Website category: jobs
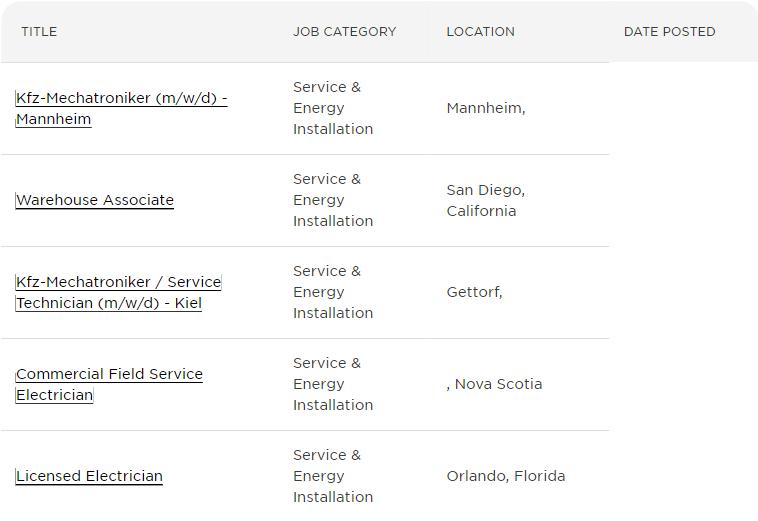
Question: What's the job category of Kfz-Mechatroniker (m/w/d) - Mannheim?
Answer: Service & Energy Installation

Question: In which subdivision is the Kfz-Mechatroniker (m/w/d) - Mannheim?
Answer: Service & Energy Installation

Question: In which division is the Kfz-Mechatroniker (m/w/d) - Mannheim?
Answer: Service & Energy Installation

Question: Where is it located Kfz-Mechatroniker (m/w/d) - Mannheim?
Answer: Service & Energy Installation

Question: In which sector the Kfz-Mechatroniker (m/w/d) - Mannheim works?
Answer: Service & Energy Installation

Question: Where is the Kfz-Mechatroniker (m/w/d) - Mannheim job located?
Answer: Mannheim,

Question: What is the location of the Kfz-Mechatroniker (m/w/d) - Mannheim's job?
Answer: Mannheim,

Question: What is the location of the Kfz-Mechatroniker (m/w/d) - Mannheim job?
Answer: Mannheim,

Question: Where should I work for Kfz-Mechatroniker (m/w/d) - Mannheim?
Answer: Mannheim,

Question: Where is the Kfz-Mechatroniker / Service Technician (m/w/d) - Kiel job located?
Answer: Gettorf,

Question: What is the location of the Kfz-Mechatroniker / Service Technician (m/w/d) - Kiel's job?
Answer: Gettorf,

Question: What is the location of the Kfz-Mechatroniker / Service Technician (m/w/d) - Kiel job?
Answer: Gettorf,

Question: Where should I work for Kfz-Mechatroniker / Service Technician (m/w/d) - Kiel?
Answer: Gettorf,

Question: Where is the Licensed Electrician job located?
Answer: Orlando, Florida

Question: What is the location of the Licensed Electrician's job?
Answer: Orlando, Florida

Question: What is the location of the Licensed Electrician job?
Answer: Orlando, Florida

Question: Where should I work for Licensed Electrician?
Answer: Orlando, Florida

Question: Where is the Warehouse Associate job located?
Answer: San Diego, California

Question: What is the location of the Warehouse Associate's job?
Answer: San Diego, California

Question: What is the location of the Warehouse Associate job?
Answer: San Diego, California

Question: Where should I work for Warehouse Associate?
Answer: San Diego, California

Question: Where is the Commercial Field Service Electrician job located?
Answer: , Nova Scotia

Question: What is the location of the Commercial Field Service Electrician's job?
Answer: , Nova Scotia

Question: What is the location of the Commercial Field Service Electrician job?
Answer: , Nova Scotia

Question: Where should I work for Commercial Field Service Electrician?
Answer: , Nova Scotia

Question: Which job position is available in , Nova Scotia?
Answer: Commercial Field Service Electrician

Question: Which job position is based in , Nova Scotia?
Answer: Commercial Field Service Electrician

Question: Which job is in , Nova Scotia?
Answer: Commercial Field Service Electrician

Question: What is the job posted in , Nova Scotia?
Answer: Commercial Field Service Electrician

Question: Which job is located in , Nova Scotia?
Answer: Commercial Field Service Electrician

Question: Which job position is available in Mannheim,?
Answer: Kfz-Mechatroniker (m/w/d) - Mannheim

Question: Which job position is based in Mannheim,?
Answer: Kfz-Mechatroniker (m/w/d) - Mannheim

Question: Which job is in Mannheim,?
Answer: Kfz-Mechatroniker (m/w/d) - Mannheim

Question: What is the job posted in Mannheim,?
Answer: Kfz-Mechatroniker (m/w/d) - Mannheim

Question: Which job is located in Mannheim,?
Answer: Kfz-Mechatroniker (m/w/d) - Mannheim

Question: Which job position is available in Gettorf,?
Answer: Kfz-Mechatroniker / Service Technician (m/w/d) - Kiel

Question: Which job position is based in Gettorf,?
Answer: Kfz-Mechatroniker / Service Technician (m/w/d) - Kiel

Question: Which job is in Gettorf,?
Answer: Kfz-Mechatroniker / Service Technician (m/w/d) - Kiel

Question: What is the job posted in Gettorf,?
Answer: Kfz-Mechatroniker / Service Technician (m/w/d) - Kiel

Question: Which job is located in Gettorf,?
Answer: Kfz-Mechatroniker / Service Technician (m/w/d) - Kiel

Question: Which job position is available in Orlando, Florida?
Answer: Licensed Electrician

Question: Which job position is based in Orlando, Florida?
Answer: Licensed Electrician

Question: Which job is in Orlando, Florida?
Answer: Licensed Electrician

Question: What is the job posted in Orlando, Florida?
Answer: Licensed Electrician

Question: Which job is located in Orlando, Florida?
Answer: Licensed Electrician

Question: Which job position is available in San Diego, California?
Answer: Warehouse Associate

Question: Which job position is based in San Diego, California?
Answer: Warehouse Associate

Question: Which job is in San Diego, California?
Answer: Warehouse Associate

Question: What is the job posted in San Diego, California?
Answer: Warehouse Associate

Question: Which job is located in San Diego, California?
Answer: Warehouse Associate